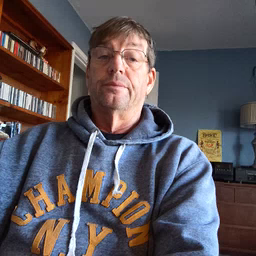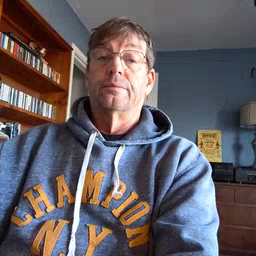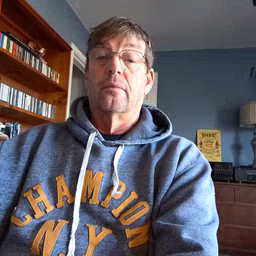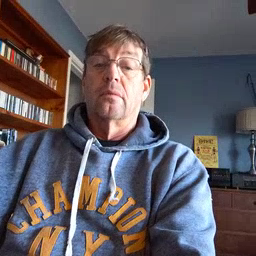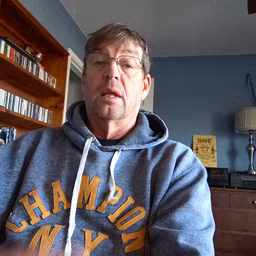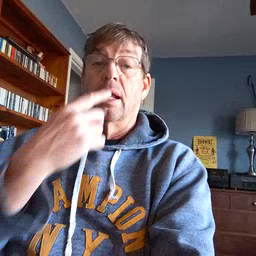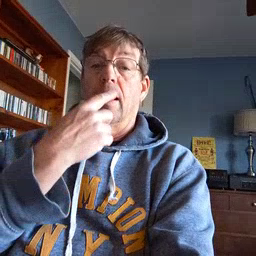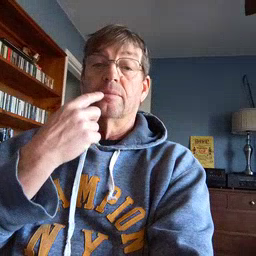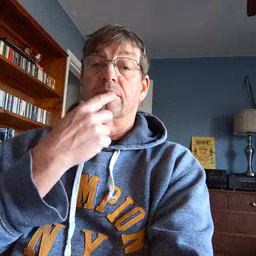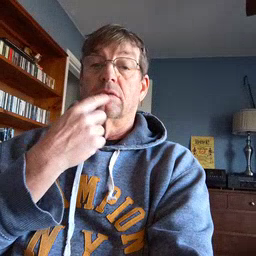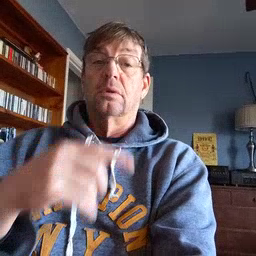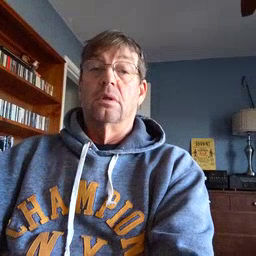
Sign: lips